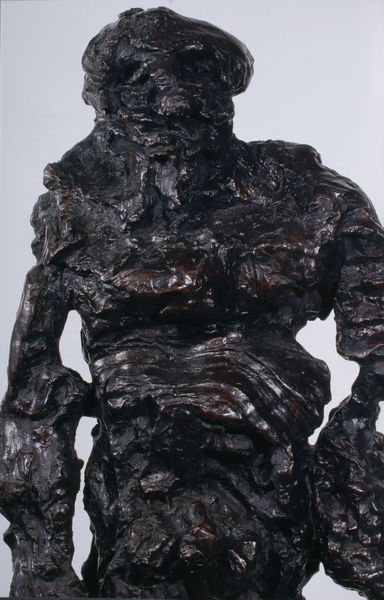
Titel: The Clamdigger (Detail), Der Muschelgräber (Detail)
Künstler: Willem De Kooning
Standort: Paris
Institution: Centre Pompidou, Musée National d'Art Moderne
Schlagwörter: kopf, körper, mann, weiß, ausschnitt, braun, grau, holz, mund, nase, schwarz, expressionismus, masse, bart, arm, arme, augen, gesicht, mensch, natur, auge, figur, skulptur, statue, abstrakt, detail, faltig, metall, bronze, plastik, foto, form, picasso, objekt, monster, fülle, riese, kop